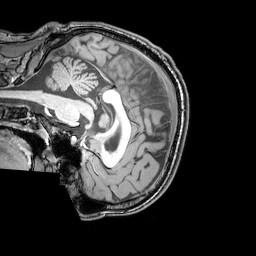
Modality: T1w
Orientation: sagittal
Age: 26
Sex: male
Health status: healthy
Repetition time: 0.081 s
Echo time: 0.037 s